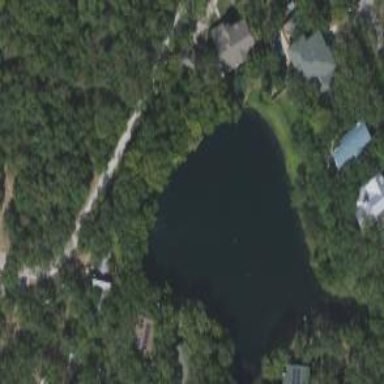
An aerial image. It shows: Pond surrounded by natural water.